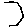
Label: hexagon